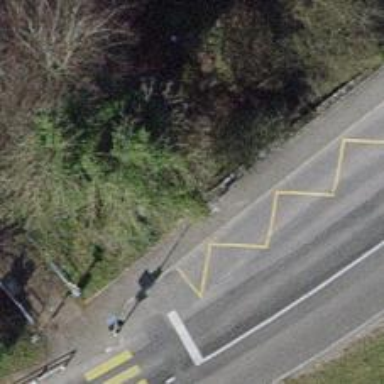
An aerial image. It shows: Bus stop with platform for public transport.